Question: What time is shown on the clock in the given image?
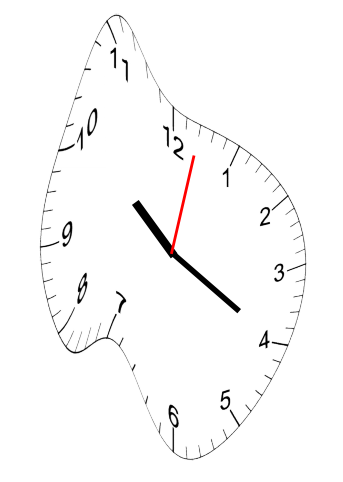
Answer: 10:20:02